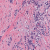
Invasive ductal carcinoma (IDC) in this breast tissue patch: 1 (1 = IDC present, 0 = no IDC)